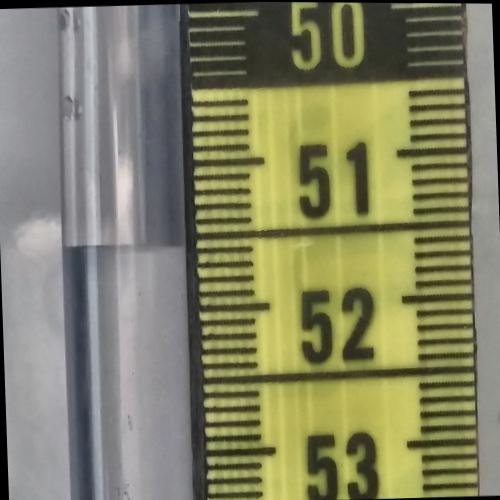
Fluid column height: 51.6 cm